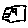
Label: car